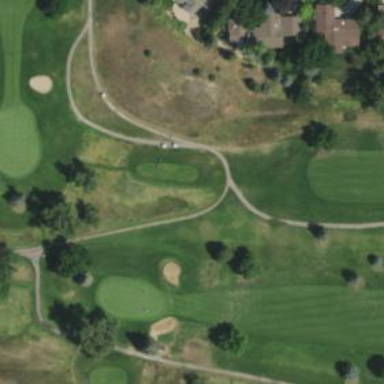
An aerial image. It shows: Service road designed as golf cart path.